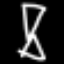
Label: hourglass